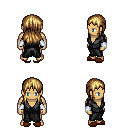
a pixel art fantasy rpg character, male body template, human, tanned skin, gray robe, magenta pants, blonde unkempt hairstyle, white cloth bracers, brown slippers, four views (front, back, left, right), 2x2 character sprite sheet, small pixel art, hard edges, no anti-aliasing